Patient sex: F
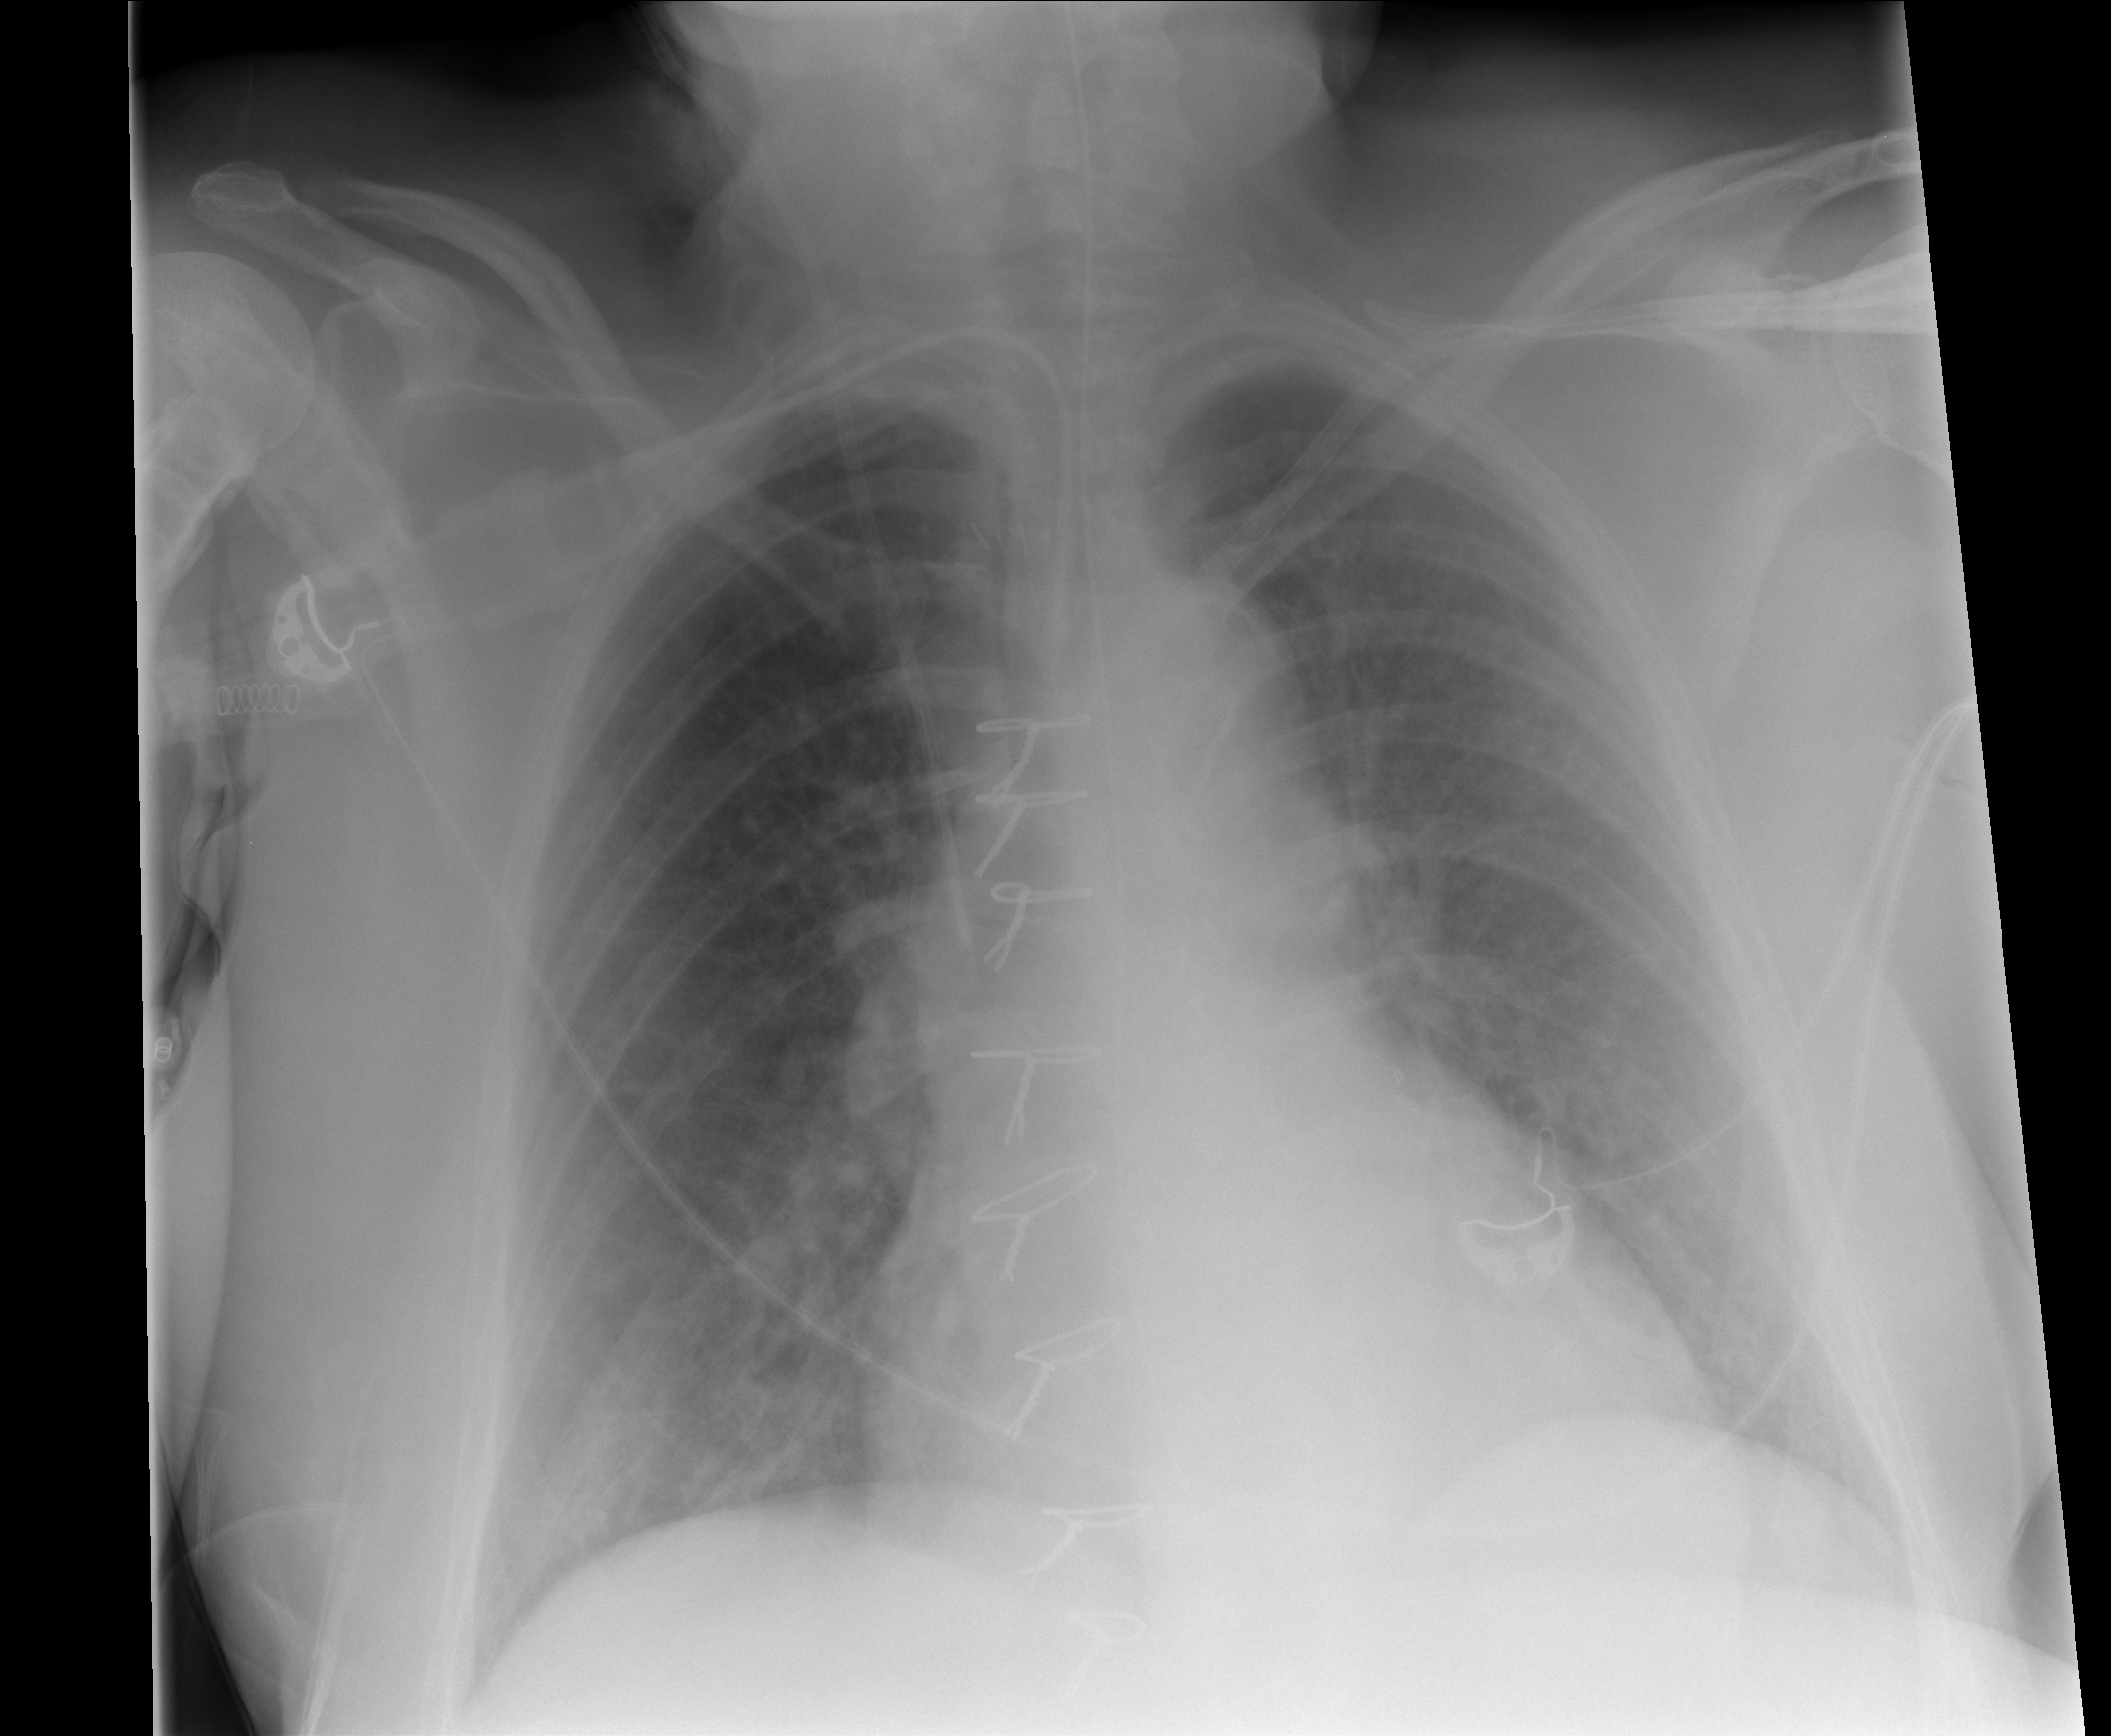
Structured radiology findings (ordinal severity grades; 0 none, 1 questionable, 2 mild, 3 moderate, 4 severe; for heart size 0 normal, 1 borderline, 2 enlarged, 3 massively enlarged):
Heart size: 2
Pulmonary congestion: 2
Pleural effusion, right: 0
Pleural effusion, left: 0
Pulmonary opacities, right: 2
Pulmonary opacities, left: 2
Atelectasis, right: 2
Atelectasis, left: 0